Question:
Assuming I animate the central orange "HELLO" from left to right using the code below
How can one animate the following ticker so it will look like the view "HELLO" is moving endlessly without gaps or jumps. (imagine it like a stock market ticker...)
'''
-(void)animate:(UIView *)thisView
{
CABasicAnimation *moveView;
moveView = [CABasicAnimation animationWithKeyPath:@"position.x"];
moveView.byValue = @(self.view.frame.size.width);
moveView.duration = 3.0;
moveView.removedOnCompletion = YES;
moveView.fillMode = kCAFillModeRemoved;
moveView.autoreverses = NO;
moveView.repeatCount = 10;
[[thisView layer] addAnimation:moveView forKey:@"x"];
}
'''
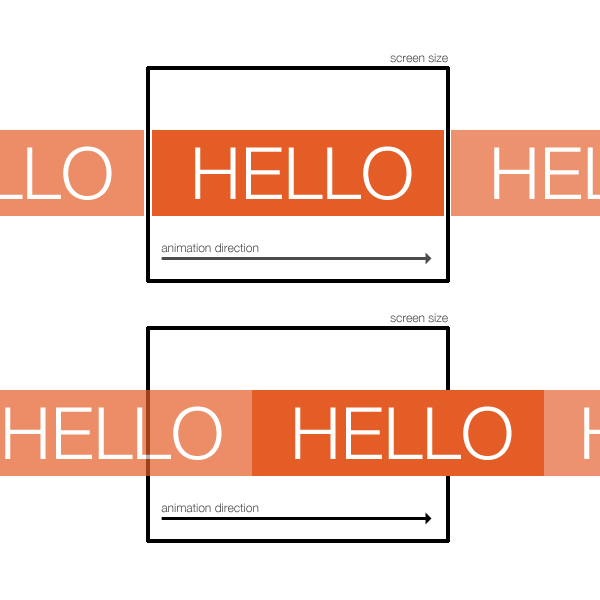
Answer: OK, to do this you will need two labels. Also, I'll be using block based animation. The animation method you are using is very old and discouraged since iOS4.
First you need to set your view up like this...
'''
| Screen width |
| |
[ Label ]|[ Label ]|
'''
The two labels should be in a single view that is double the width of the screen.
So the frame of the 'containerView' will start something like...
'''
CGRect containerFrame = CGRectMake(-320, 0, 640, 44);
'''
Then you can do this for the animation...
'''
- (void)animateLabels
{
[UIView animateWithDuration:3.0
delay:0.0
options:UIViewAnimationOptionCurveLinear
animations:^{
// animate the container frame to the right 320 points
containerView.frame = CGRectOffset(containerView.frame, 320, 0);
}
completion:^(BOOL finished) {
// move it back to where it started
containerView.frame = CGRectOffset(containerView.frame, -320, 0);
[self animateLabels];
}];
}
'''
This will slide the two labels over to the right and then quickly put them back and start animating them again. It will give the illusion of having an infinite row of labels sliding across the screen.